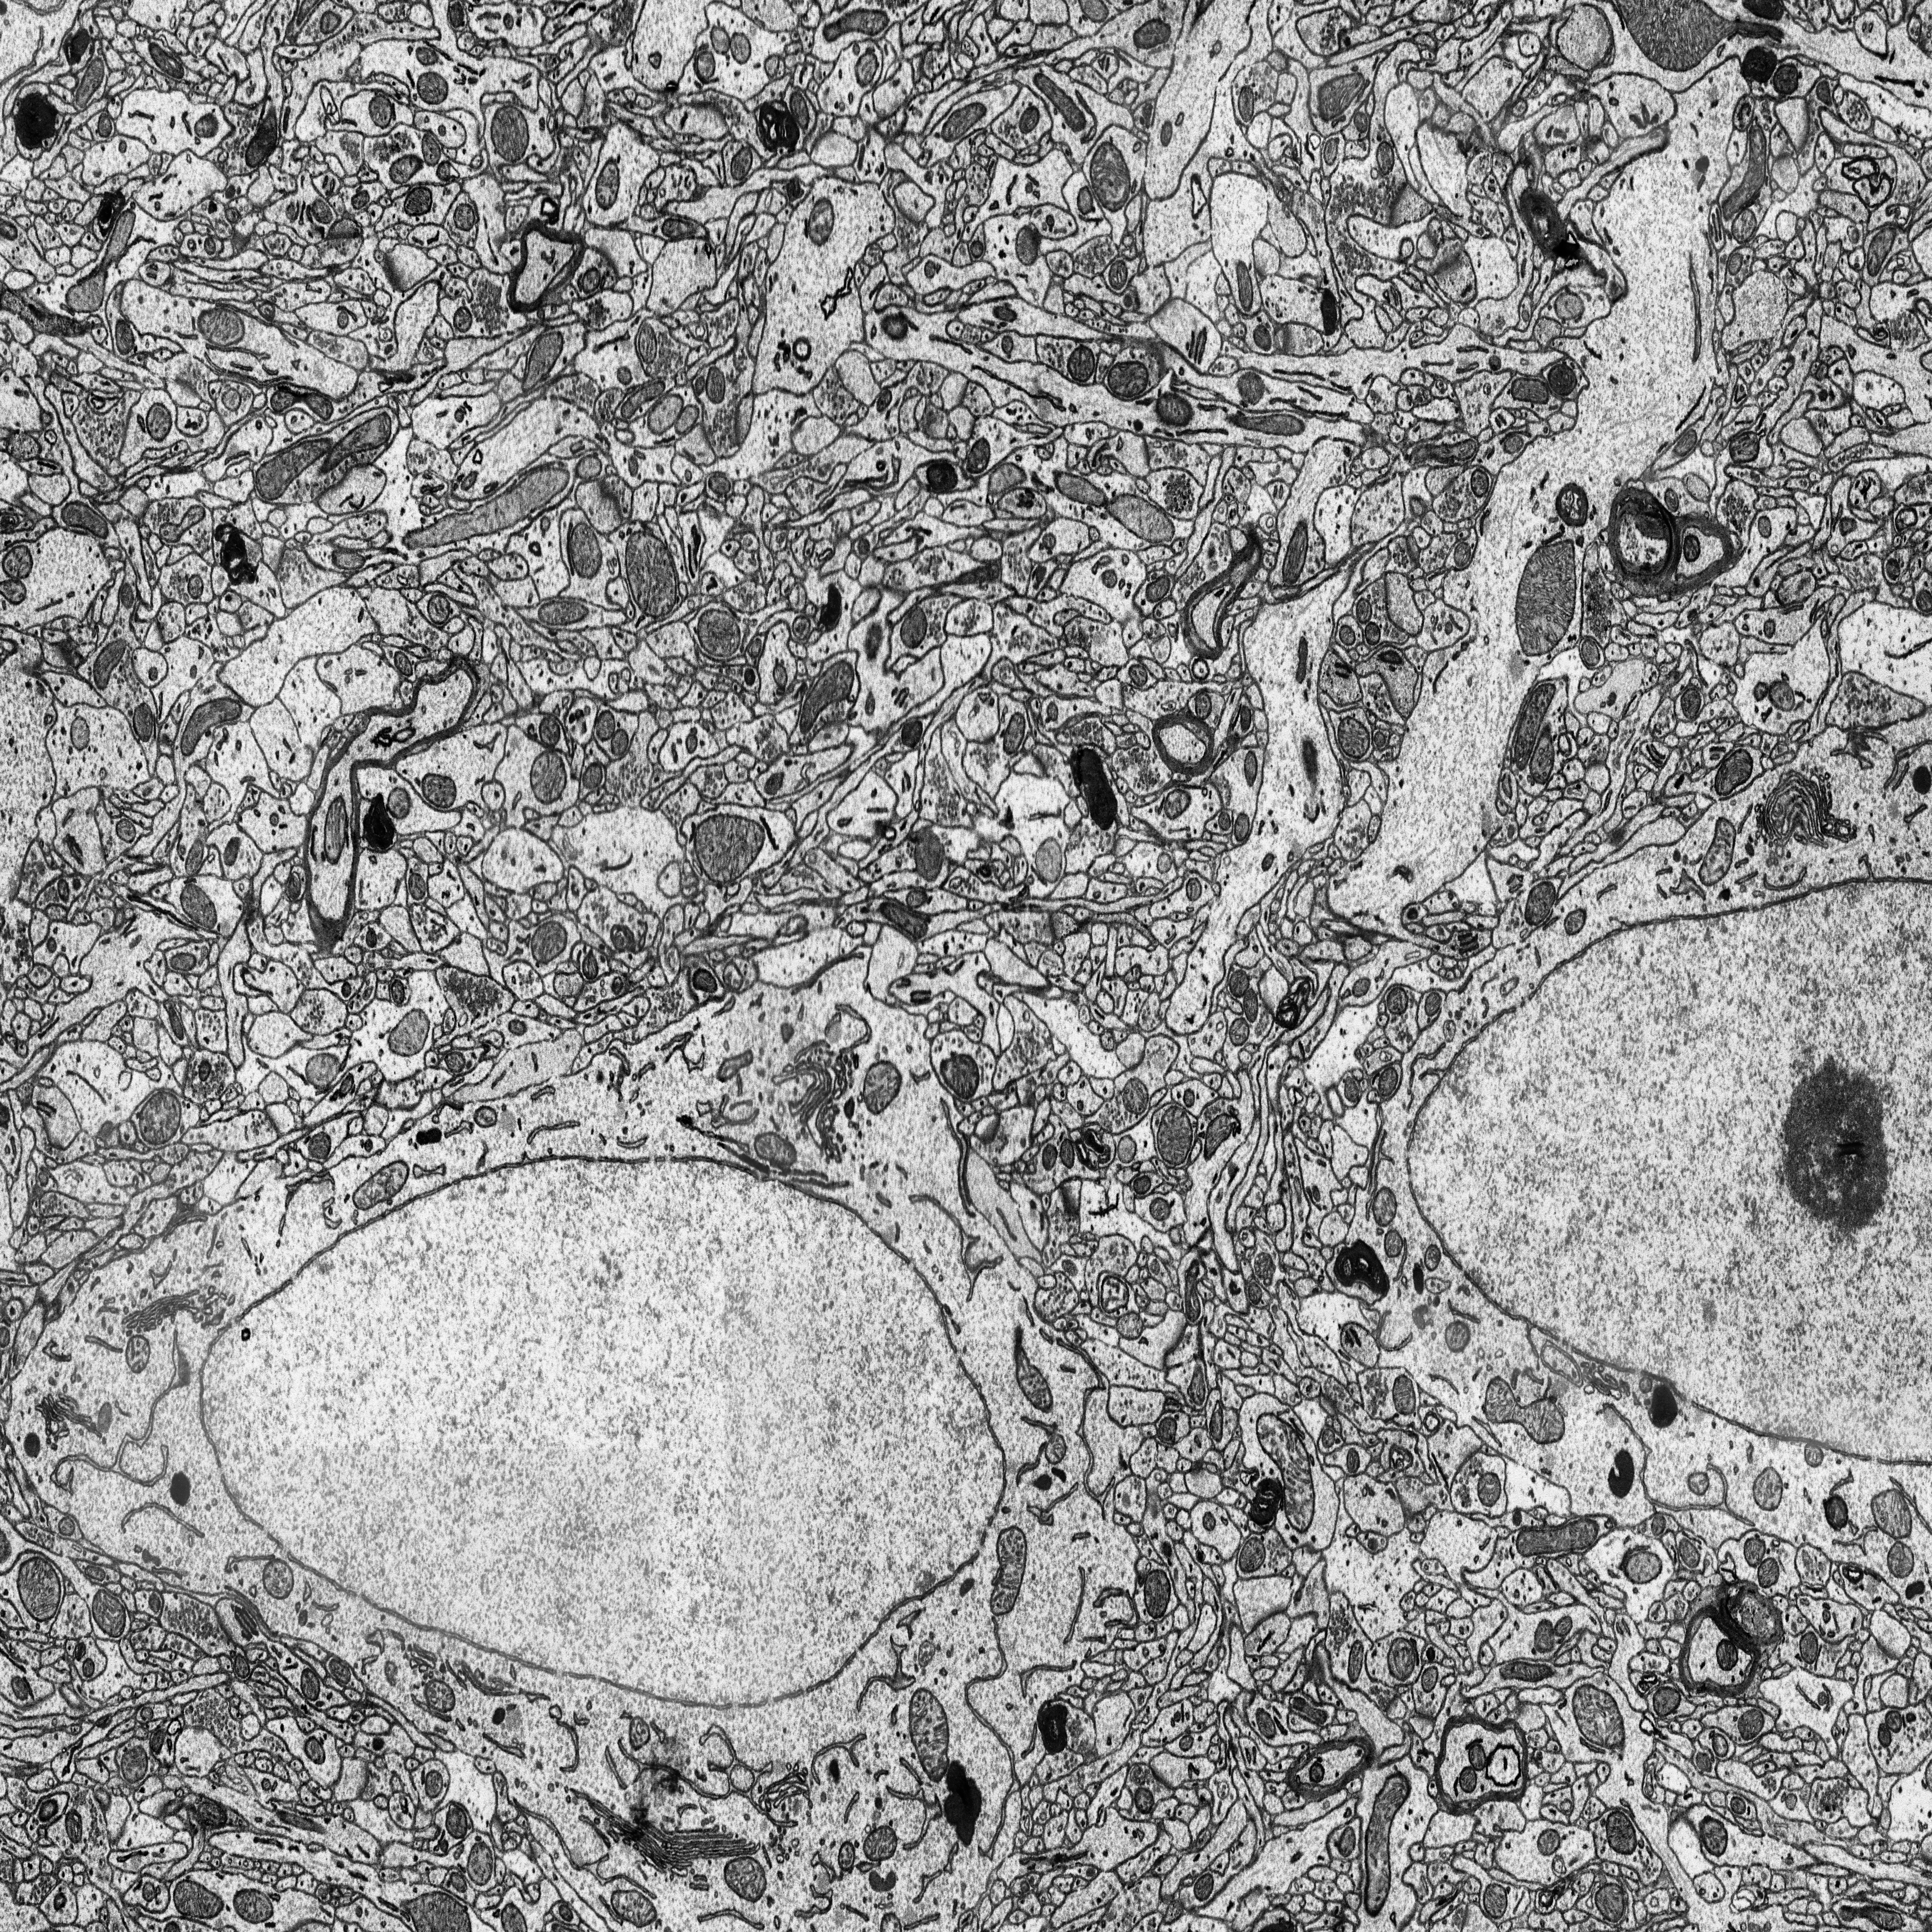
Electron microscopy slice of rat cortex tissue
Slice depth (z): 299
Mitochondria instances in slice: 379